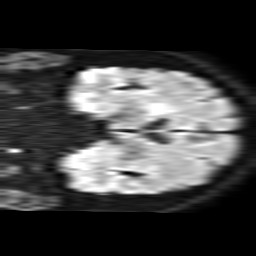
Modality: TRACE
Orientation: coronal
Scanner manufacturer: philips
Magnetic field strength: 1.5 T
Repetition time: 3.486 s
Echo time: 0.07078 s